Field crop: maize
Growth stage: 2
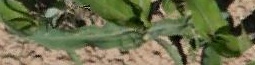
Species: maize